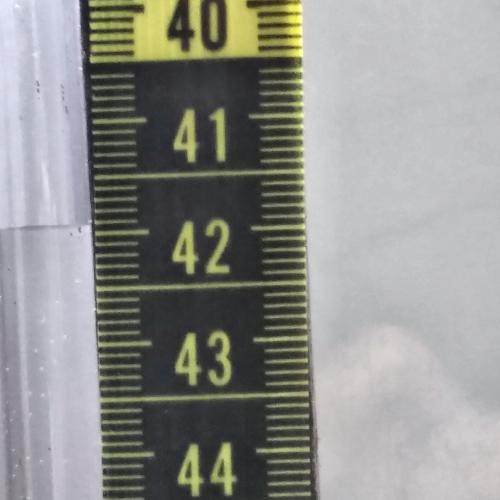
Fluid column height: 41.9 cm